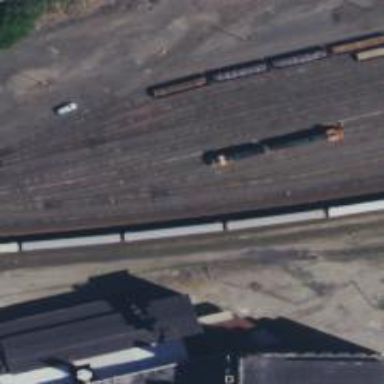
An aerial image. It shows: Railway yard used for servicing trains.